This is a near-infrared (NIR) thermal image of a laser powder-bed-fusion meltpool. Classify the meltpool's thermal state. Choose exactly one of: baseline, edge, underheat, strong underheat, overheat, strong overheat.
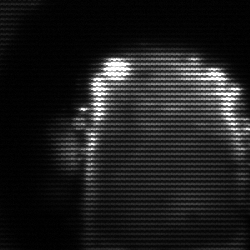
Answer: baseline